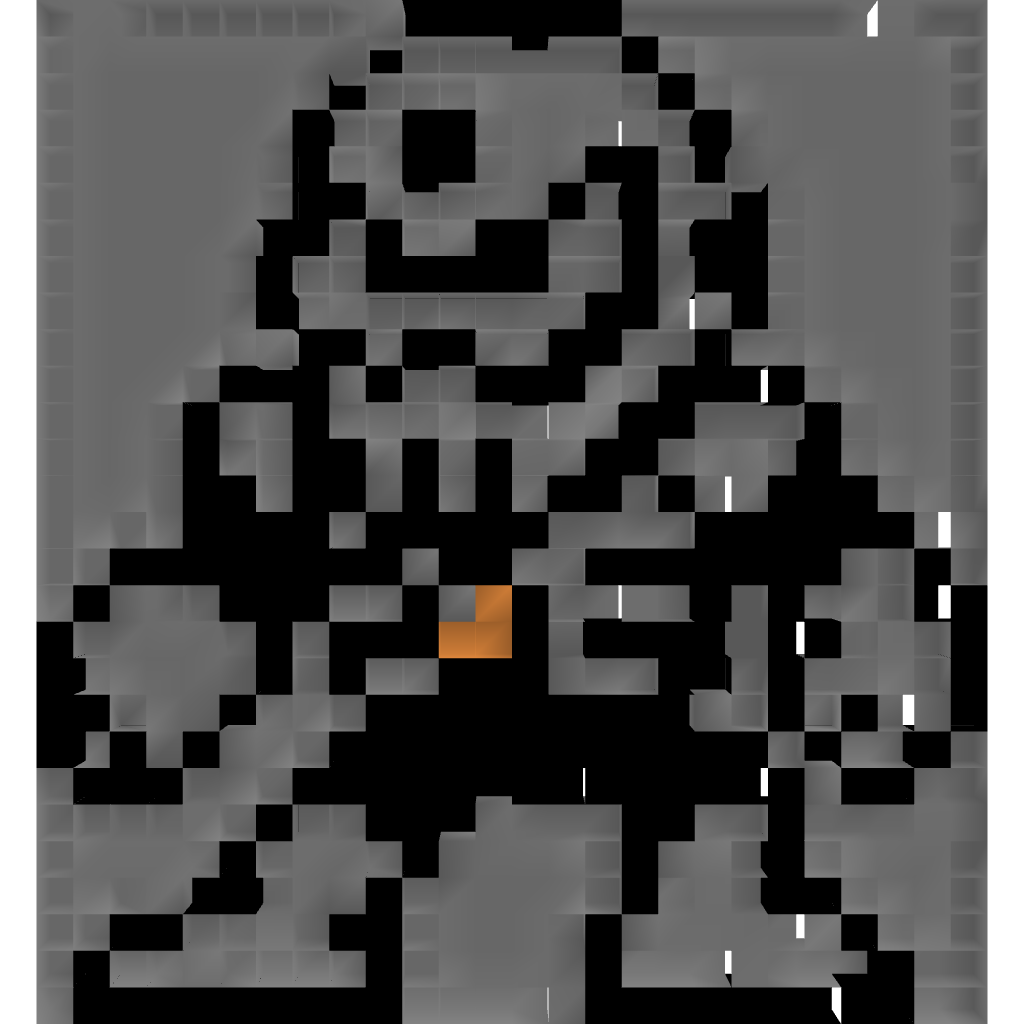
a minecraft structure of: Skull Man good quality